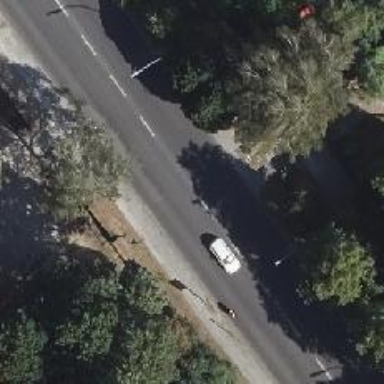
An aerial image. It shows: Secondary road with asphalt surface. There are sidewalks on both sides and cycle track on the right.